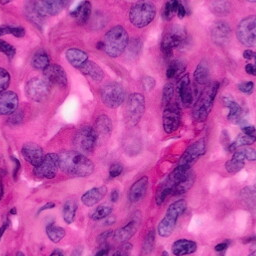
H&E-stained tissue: Pancreatic